Question: I created a Cloud Service type solution in Microsoft Azure. This solution has got one worker role project.
I want to clone one repository with the worker role using LibGit2Sharp library.
Just simple:
'''
public override bool OnStart()
{
ServicePointManager.DefaultConnectionLimit = 12;
string workingDir = @"E:\TestRepos estrepo3";
string repoUrl = "https://github.com/xx/xx.git";
string repoPath = LibGit2Sharp.Repository.Clone(repoUrl, workingDir);
return base.OnStart();
}
'''
But I got the following error message at the line of Repository.Clone().

I use this code at my MVC 5 project, and at that case, it works very well. I added the LibGit2Sharp library to the project with Nuget Package Manager.
What do you think, I miss something?
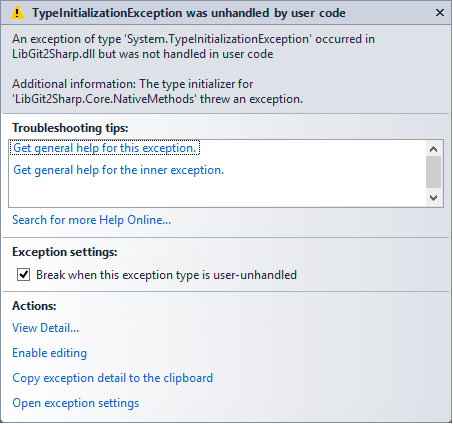
Answer: I think this relates to the fact that LibGit2Sharp doesn't cope well (yet) with the Azure publishing mechanism.
This is a known issue (<URL>.
One ongoing PR (<URL> tackles this through '.props' and '.targets' files in order to make the 'NativeBinaries' folder structure dealt with during the publishing process.
Two other ones (<URL> rather propose to move the native binaries as a separate NuGet packages.
You may be willing to subscribe to those issues in order to get notified of their future progress.